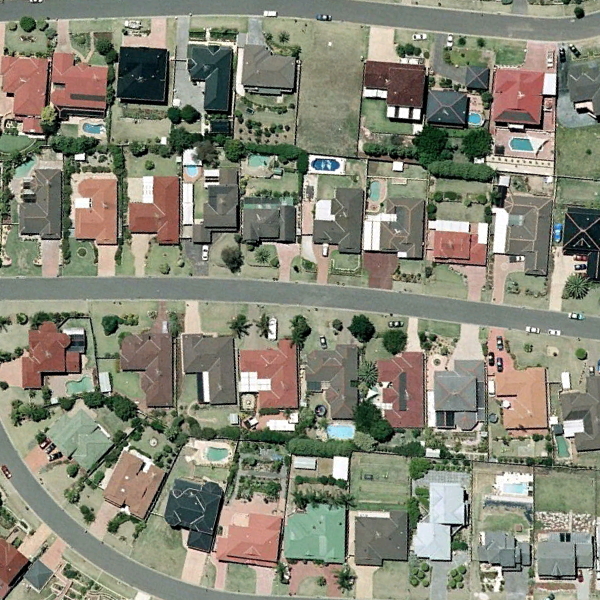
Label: DenseResidential